Question:
As you can see, I have got 2 tables here, table 1 and table 2. The column in Table 1 is an identity column.
Table 2 is like a child table of table 1, where we can link table 2 with table 1 by using column.
Now what I would like to achieve is to sort of replace the original , i.e. 1,2,3 with the new ones, i.e. 4,5,6, while in the mean time we keep its original unchanged. And then we will insert it back into table 2.
I find replacing new srids is a bit challenging and get stuck. So what query/script should I write to achieve this?
Thanks.
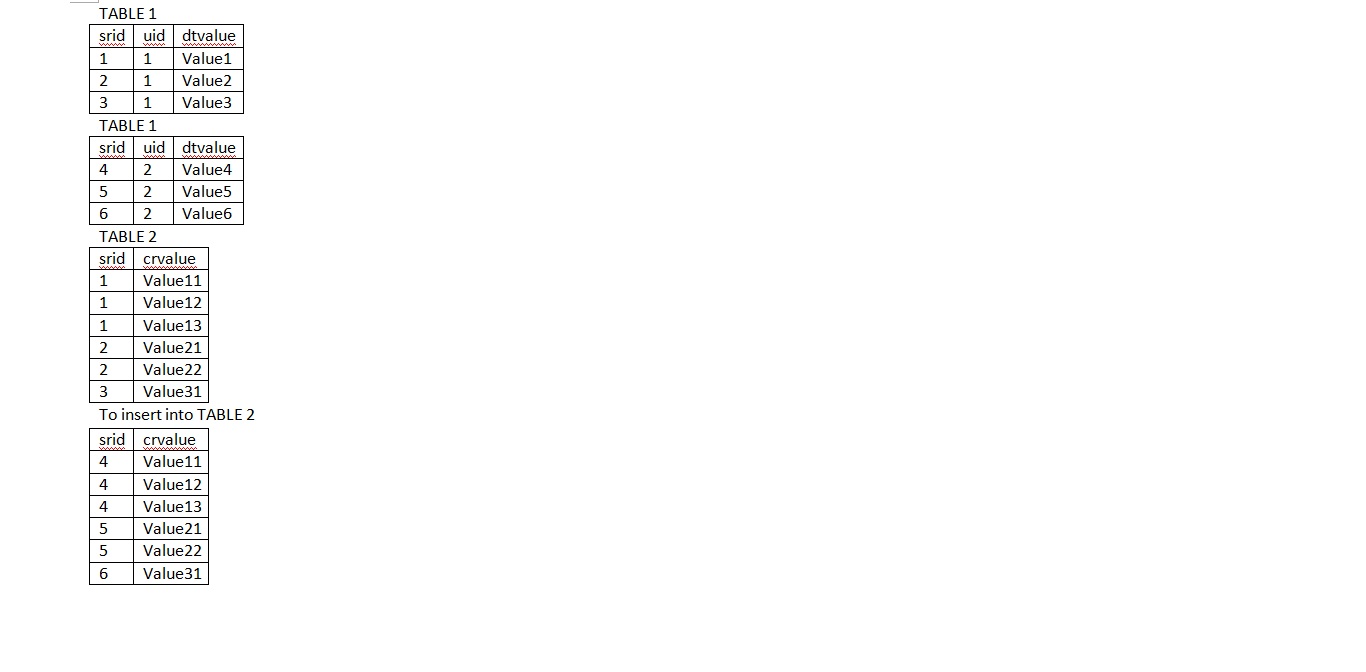
Answer: You could try something like this:
'''
WITH ranked AS (
SELECT
*,
rank = ROW_NUMBER() OVER (PARTITION BY uid ORDER BY srid)
FROM Table1
)
UPDATE t2
SET srid = new.srid
FROM Table2 t2
INNER JOIN ranked old ON old.uid = 1 AND old.srid = t2.srid
INNER JOIN ranked new ON new.uid = 2 AND new.rank = old.rank
'''
Basically, you are ranking 'srid' values within each 'uid' group and then joining the two subsets by the ranks to associate every old 'srid' with a new one. Naturally, you are joining 'Table2' with the old 'srid' subset too, of course.